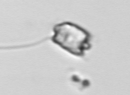
Label: Chaetoceros_didymus